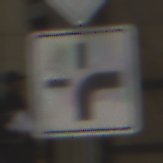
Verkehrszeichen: VerlaufVorfahrtsstrasse3
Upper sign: Vorfahrtsstrasse
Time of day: MorningAfternoon
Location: Outdoor (Urban)
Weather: PartlyCloudy
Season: NotSpecified
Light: Natural